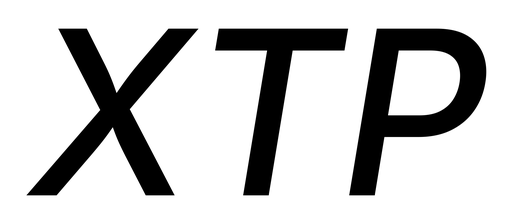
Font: Inter-Italic_Medium_Italic